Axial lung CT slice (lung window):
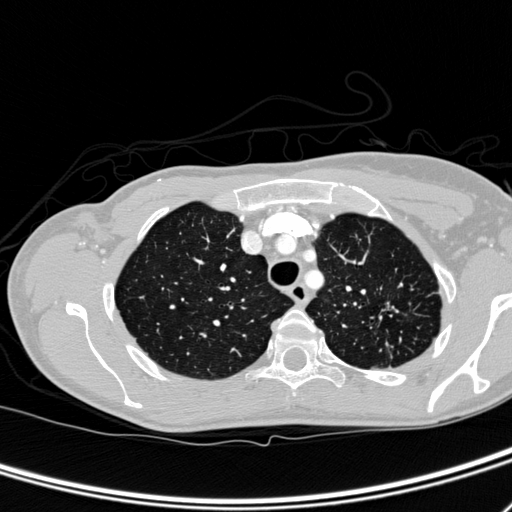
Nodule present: no